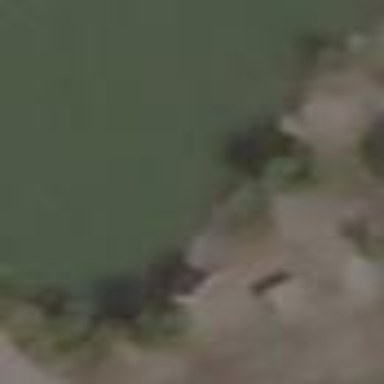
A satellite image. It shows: Pond surrounded by natural water.